Question: I am using Oracle SQL Developer 3.0.03. I am trying to upload an Excel file to an Oracle data table. I am getting an error for the date. The column in the database is a timestamp and I don't know what to put into the date format for the 'Data Load Wizard'. If I use the following format (dd-mom-yy hh.mi.ss), SQL Developer will show the following error:
'''
--Insert failed for row 1 TIMESTAMP_COLUMN GDK-05047: A day of the month must be between 1 and the last day of the month.
--Row 1
INSERT INTO TABLE_1 (Column1, Column2, Column3, TIMESTAMP_COLUMN) VALUES ('Some Text','Some Text','Some more text',to_timestamp('40604.0', 'dd-mon-yy hh.mi.ss'));
'''
The default number format IN EXCEL is: 40604.0
Which if you change the cell to a short date format you will get: 3/2/2011
I am trying to figure out what 'Format' I need to put into the FORMAT section of the 'DATA Load Wizard' that will accept the date format that is in EXCEL and upload it to Oracle as a TIMESTAMP.

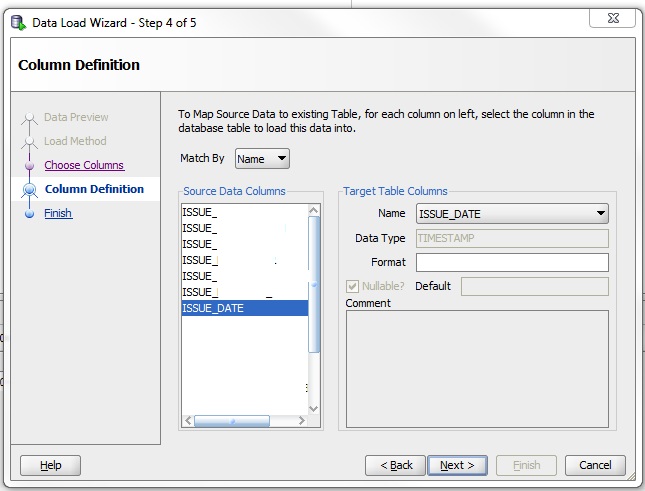
Answer: The Excel "zero" date is January 0 (yes, zero), 1900. Since Oracle can't handle a "zero" day in a month you need to subtract 1 from the Excel value; thus the following should get you close to what you want:
'''
SELECT CAST(TO_DATE('01-JAN-1900 00:00:00', 'DD-MON-YYYY HH24:MI:SS') AS TIMESTAMP) +
NUMTODSINTERVAL(<PHONE>4 - 1, 'DAY')
FROM DUAL
'''
As far as "how to import it" goes, there's no Oracle date format that I'm aware of to do this. The easiest thing would be to import the value into a NUMBER column and then run a script to do the date conversion.
Share and enjoy.